Interaction volume radius: 5 \u00c5
Interaction volume height: 15 \u00c5
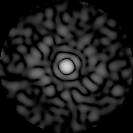
Disorder parameter: 0.8818